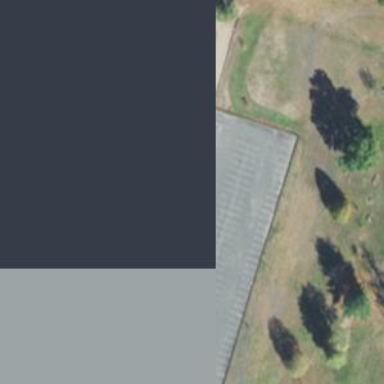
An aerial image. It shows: Parking space.